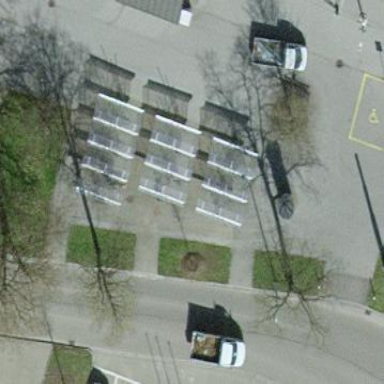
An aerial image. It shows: Building with bicycle shed for parking bikes.